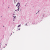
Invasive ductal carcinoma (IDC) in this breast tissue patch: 0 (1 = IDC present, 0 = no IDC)